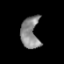
Tissue: prostate
Cell type: Fibroblasts
Senescence score: 0.7266
Nuclear area (px): 569
Mean DAPI intensity: 135.044